Field crop: maize
Growth stage: 1
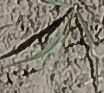
Species: sorghum